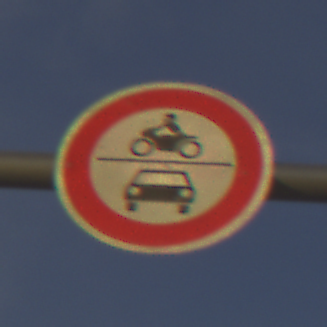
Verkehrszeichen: VerbotKraftfahrzeuge
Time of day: SunriseSunset
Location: Outdoor (Nature)
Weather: PartlyCloudy
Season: Summer
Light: Natural